Question: !
The pictures scroll from left to right, when it hover on the middle of the area, it will become big as original, when it passed the middle position, it will be smaller and smaller and disappear.
Does any one know how to implement this work using javascript? any references would be appreciated.
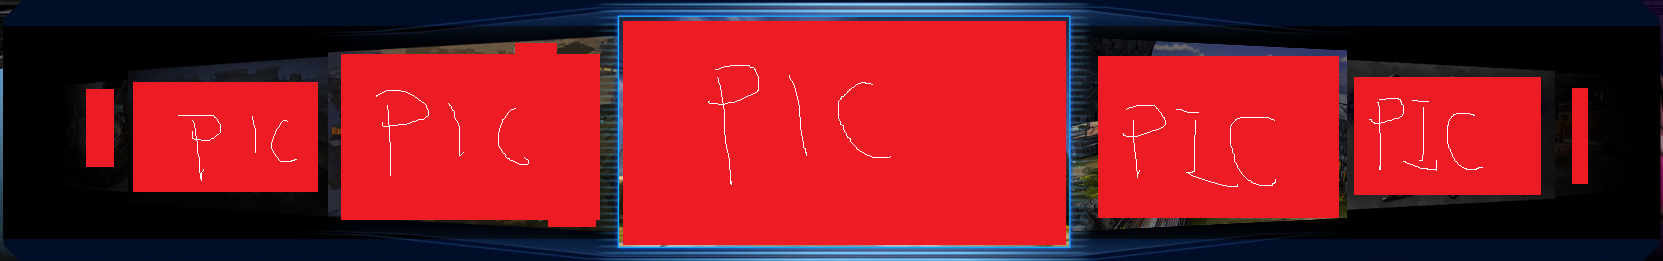
Answer: You're essentially asking for someone to explain to you how a lot of aspects of a Carousel work. The best options for that level of details would be for you to find one of the existing implementations and analyze them.
Conceptually the carousel behavior consists of:
1. Loading a number of images.
2. Adding event handlers to respond to mouse events.
3. Detecting certain mouse events and triggering the start of your scroll motion.
4. Creating an animation to show the motion that translates the images and change their size.
5. There are several different ways to animation and change size. This can be done with CSS3 or with jQuery's animation library or with timers in plain javascript while manipulating the position and scaled size of the image.
6. Rotating new images into the view as the others scroll out.